Interaction volume radius: 5 \u00c5
Interaction volume height: 10 \u00c5
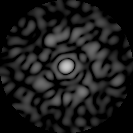
Disorder parameter: 0.838